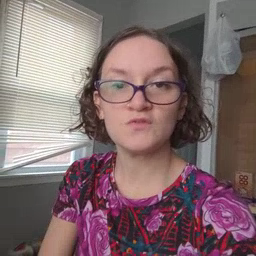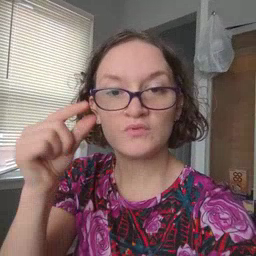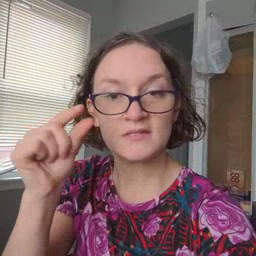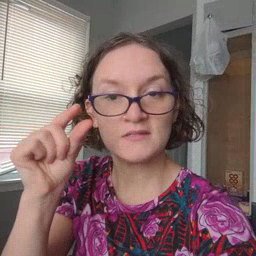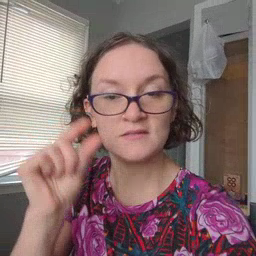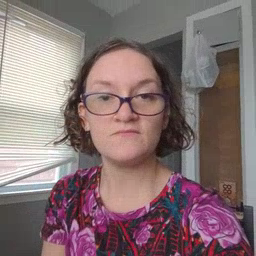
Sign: green